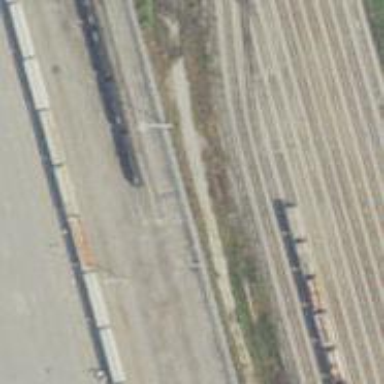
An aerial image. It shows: Railway yard.